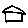
Label: house